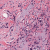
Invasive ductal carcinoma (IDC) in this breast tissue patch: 1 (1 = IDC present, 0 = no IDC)